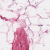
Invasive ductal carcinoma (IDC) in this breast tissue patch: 0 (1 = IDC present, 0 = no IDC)